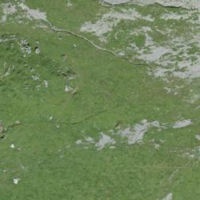
EUNIS habitat code: 23
Species observed at this site:
Erynnis tages